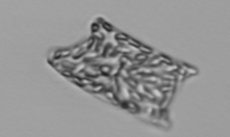
Label: Eucampia